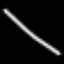
Label: line